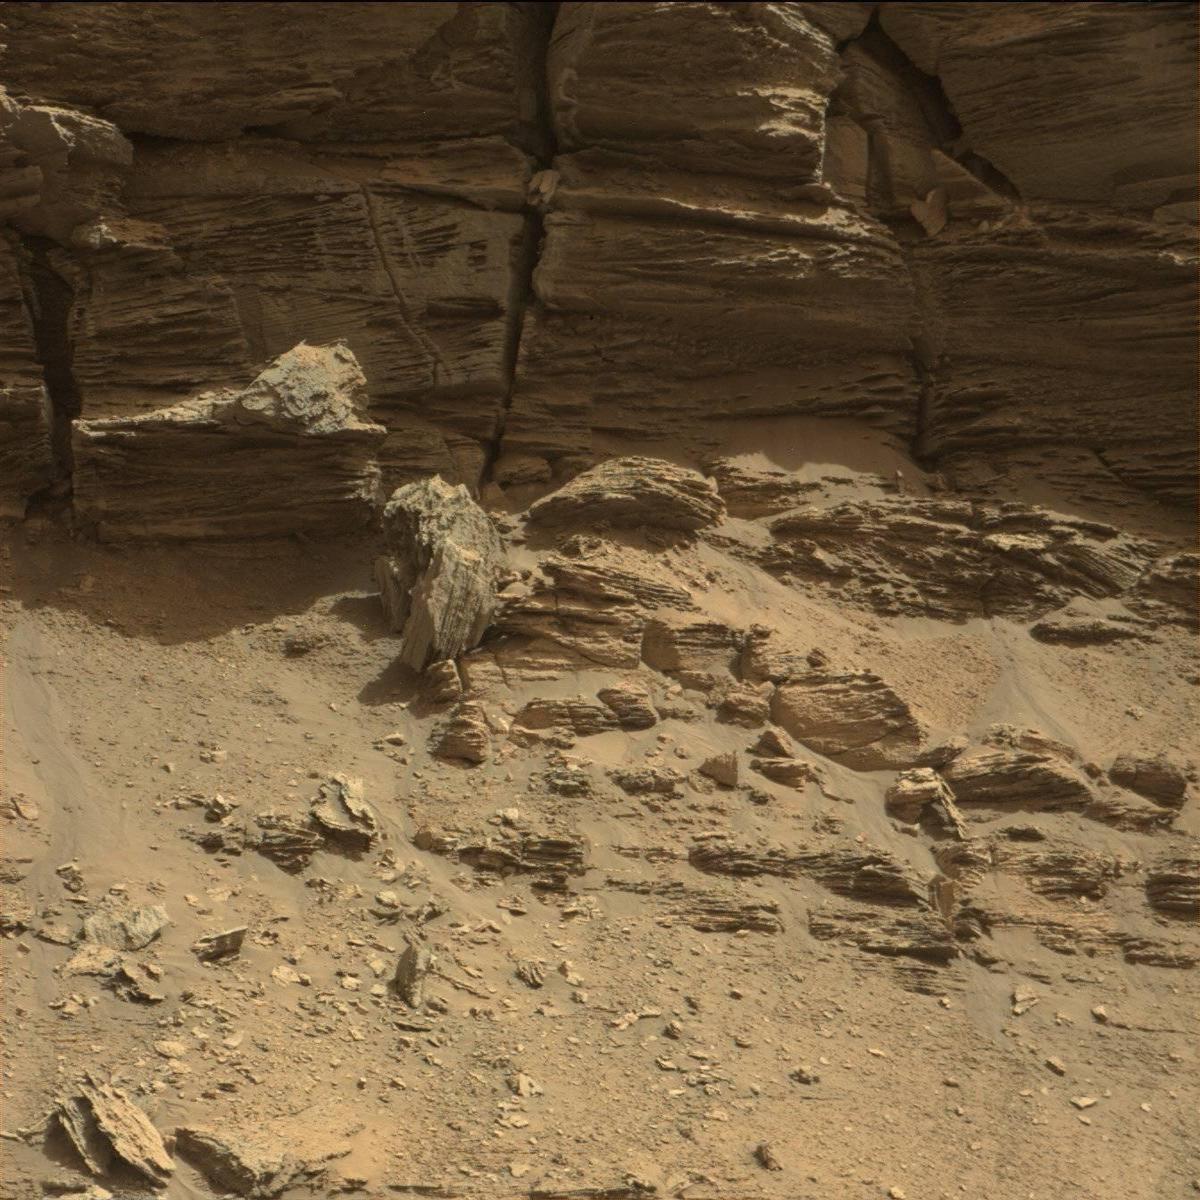
Terrain classes present: Bedrock, Sand / Soil